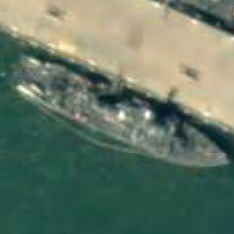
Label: destroyer